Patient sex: M
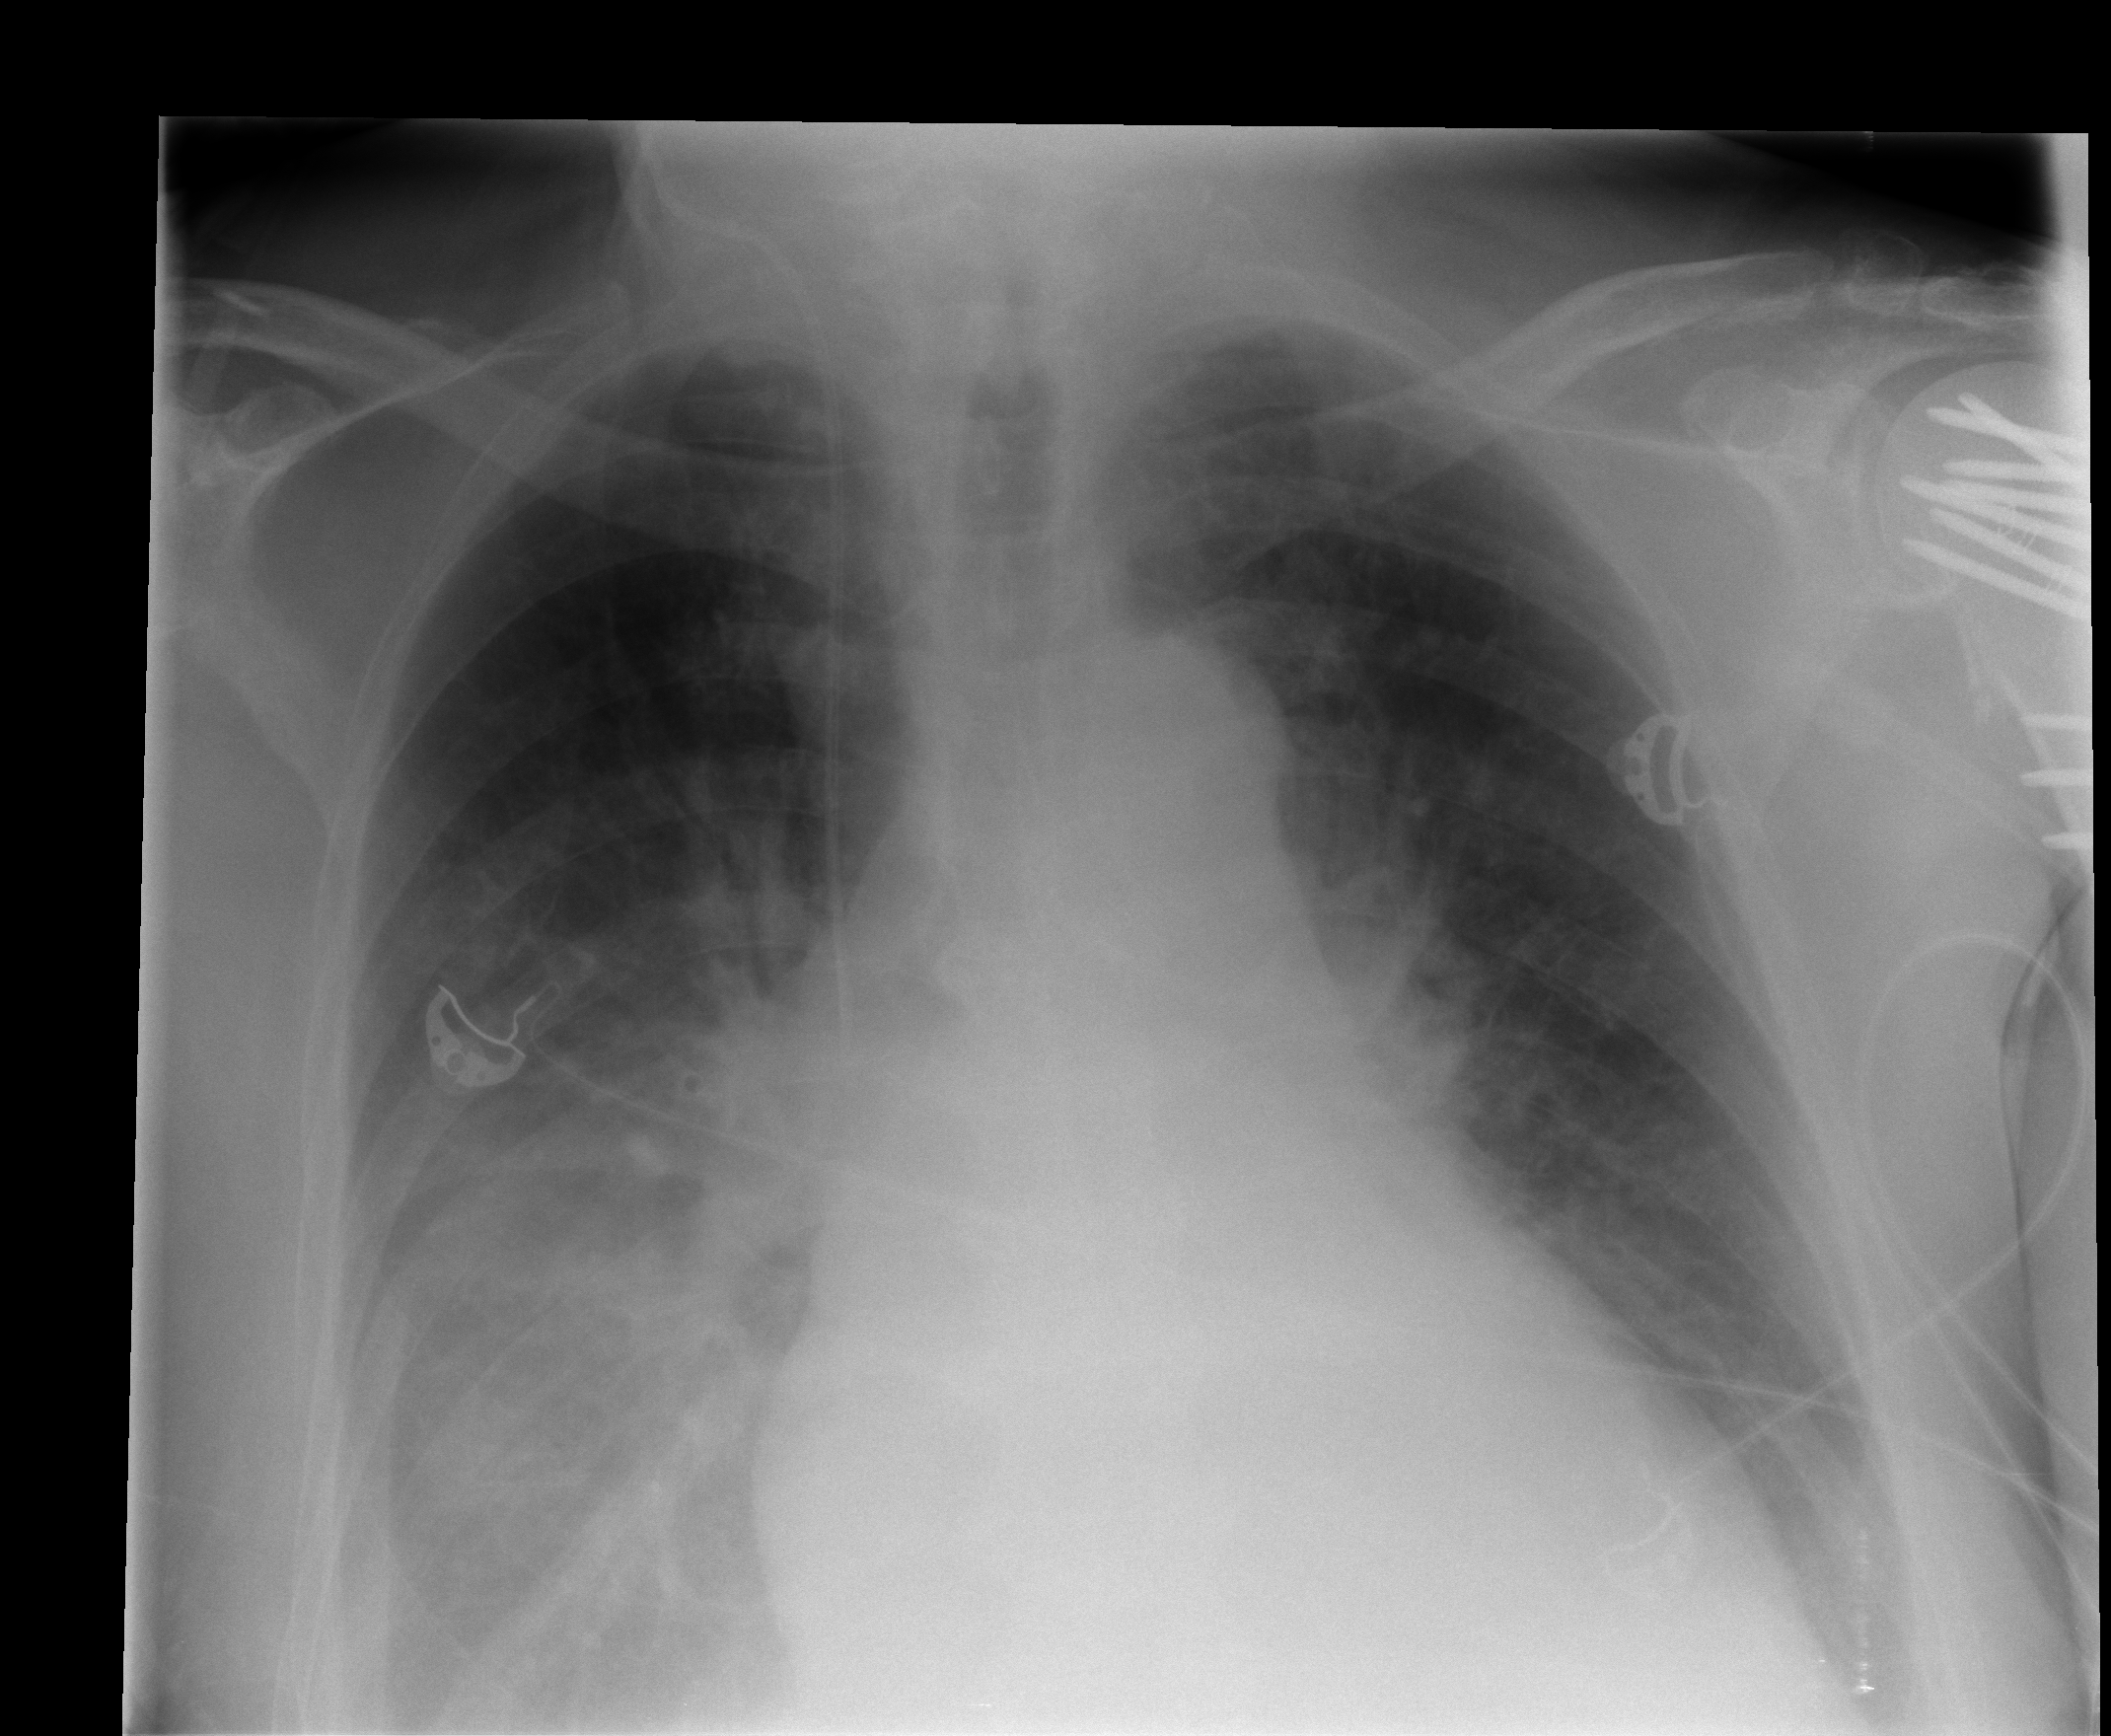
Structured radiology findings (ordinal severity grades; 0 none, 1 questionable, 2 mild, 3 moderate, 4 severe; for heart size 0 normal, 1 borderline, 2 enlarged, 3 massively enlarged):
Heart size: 2
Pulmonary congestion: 2
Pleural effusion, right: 2
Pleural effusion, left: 1
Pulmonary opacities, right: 2
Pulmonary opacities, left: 0
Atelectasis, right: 2
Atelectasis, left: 2